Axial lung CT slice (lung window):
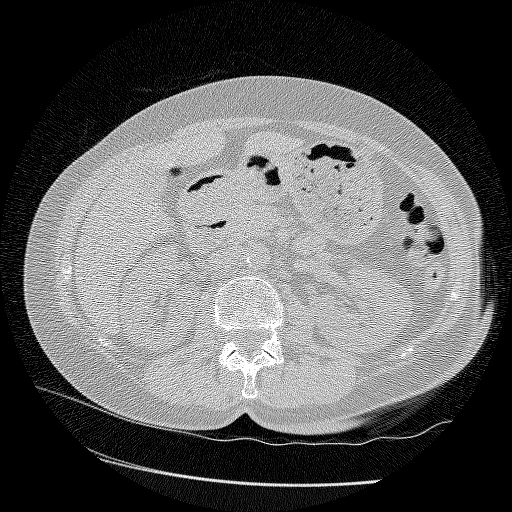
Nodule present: no